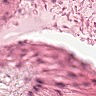
Metastatic tissue present: no